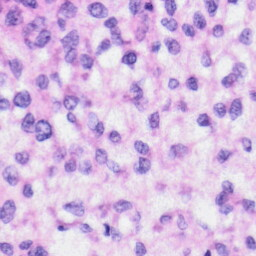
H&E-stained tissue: Liver